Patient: sex M, age 42
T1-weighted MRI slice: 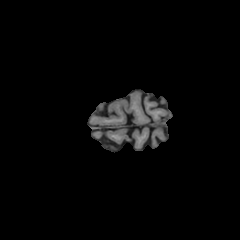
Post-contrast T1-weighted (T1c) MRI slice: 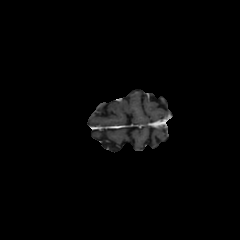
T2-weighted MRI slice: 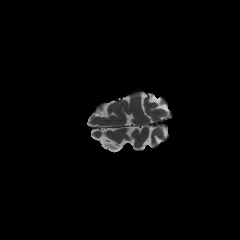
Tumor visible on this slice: no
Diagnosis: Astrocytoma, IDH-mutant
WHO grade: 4